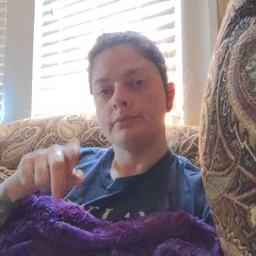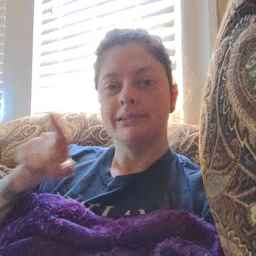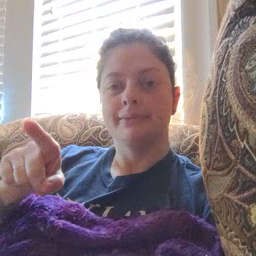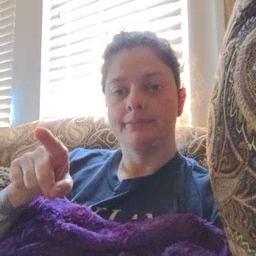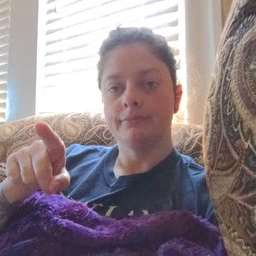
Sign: hesheit